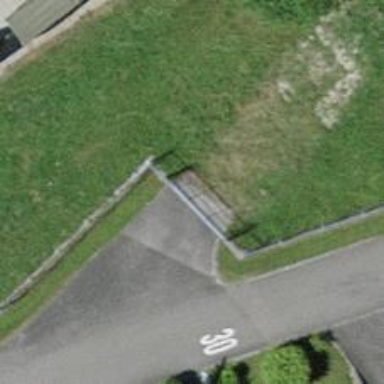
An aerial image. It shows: Gate.